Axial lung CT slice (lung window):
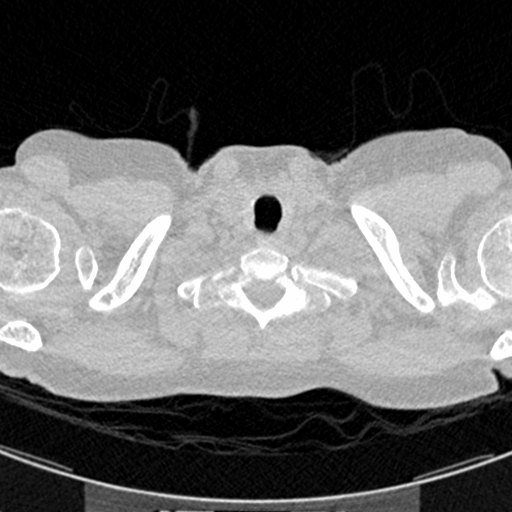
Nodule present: no